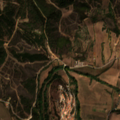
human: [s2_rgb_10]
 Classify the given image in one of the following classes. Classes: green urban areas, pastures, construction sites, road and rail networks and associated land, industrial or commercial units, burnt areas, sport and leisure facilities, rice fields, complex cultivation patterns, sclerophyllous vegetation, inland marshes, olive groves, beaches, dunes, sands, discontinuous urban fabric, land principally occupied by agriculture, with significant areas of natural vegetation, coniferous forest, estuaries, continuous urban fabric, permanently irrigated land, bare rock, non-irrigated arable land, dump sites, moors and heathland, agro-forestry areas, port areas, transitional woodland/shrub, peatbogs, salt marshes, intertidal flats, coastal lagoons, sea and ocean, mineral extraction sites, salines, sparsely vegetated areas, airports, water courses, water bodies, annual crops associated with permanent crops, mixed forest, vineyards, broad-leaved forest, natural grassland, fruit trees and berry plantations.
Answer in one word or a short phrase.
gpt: discontinuous urban fabric, non-irrigated arable land, permanently irrigated land, land principally occupied by agriculture, with significant areas of natural vegetation, sclerophyllous vegetation, transitional woodland/shrub